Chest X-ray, PA view. Patient: 33 years old, sex M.
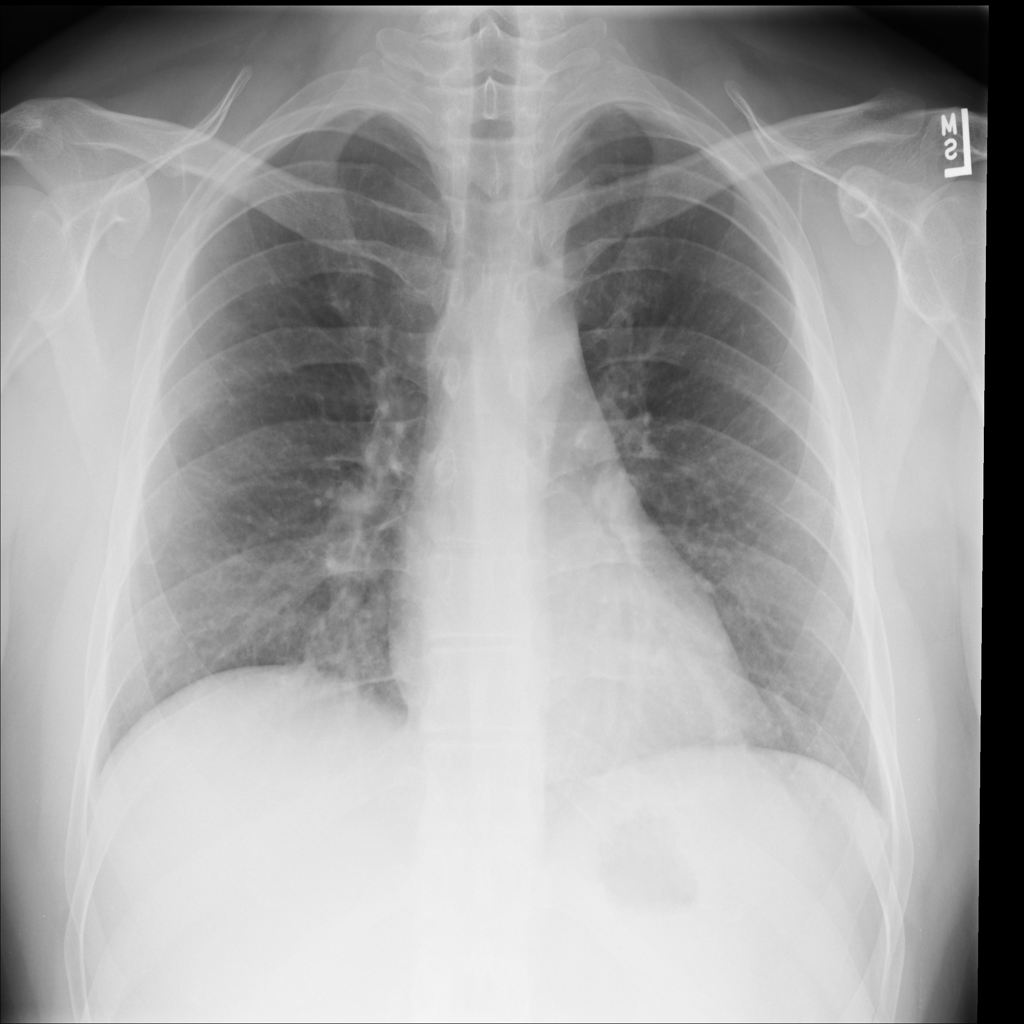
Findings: No Finding